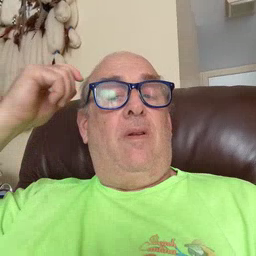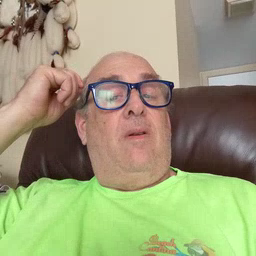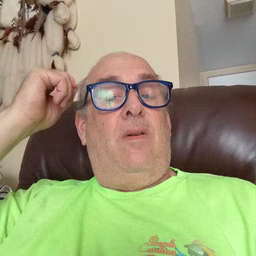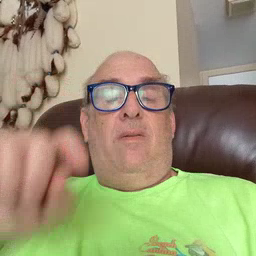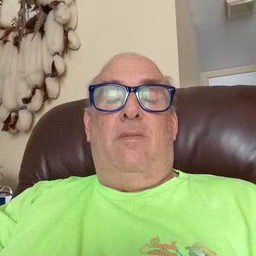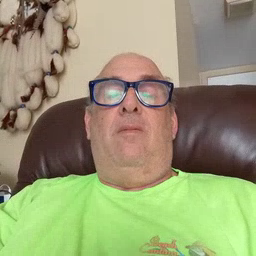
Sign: hair